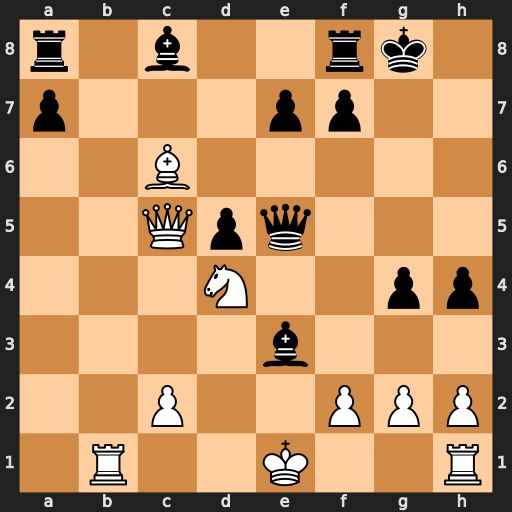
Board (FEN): r1b2rk1/p3pp2/2B5/2Qpq3/3N2pp/4b3/2P2PPP/1R2K2R
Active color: w
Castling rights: K
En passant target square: -
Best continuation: fxe3 Qxe3+ Kd1